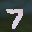
Label: 7